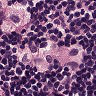
Metastatic tissue present: yes